Interaction volume radius: 5 \u00c5
Interaction volume height: 25 \u00c5
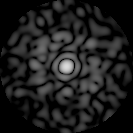
Disorder parameter: 0.809